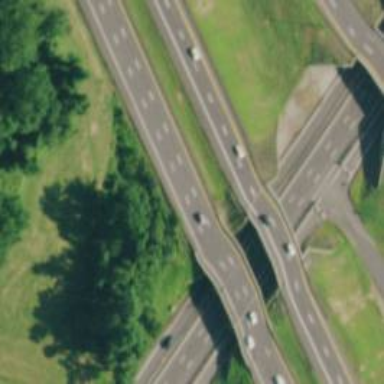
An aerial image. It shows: Urban freeway or expressway.